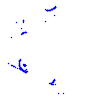
Particle: proton